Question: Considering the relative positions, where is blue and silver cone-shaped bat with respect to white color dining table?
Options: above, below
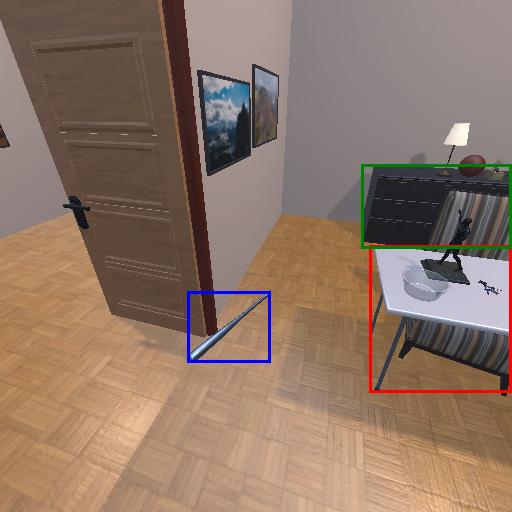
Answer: above